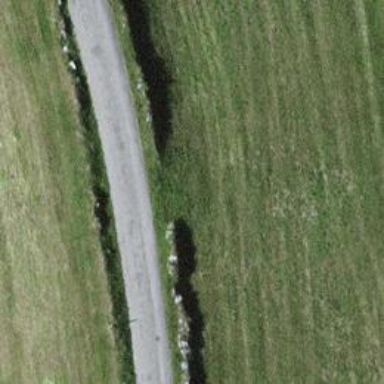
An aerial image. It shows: Dry stone wall barrier.